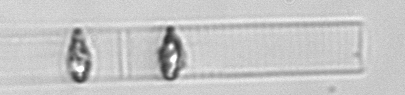
Label: Dactyliosolen_blavyanus